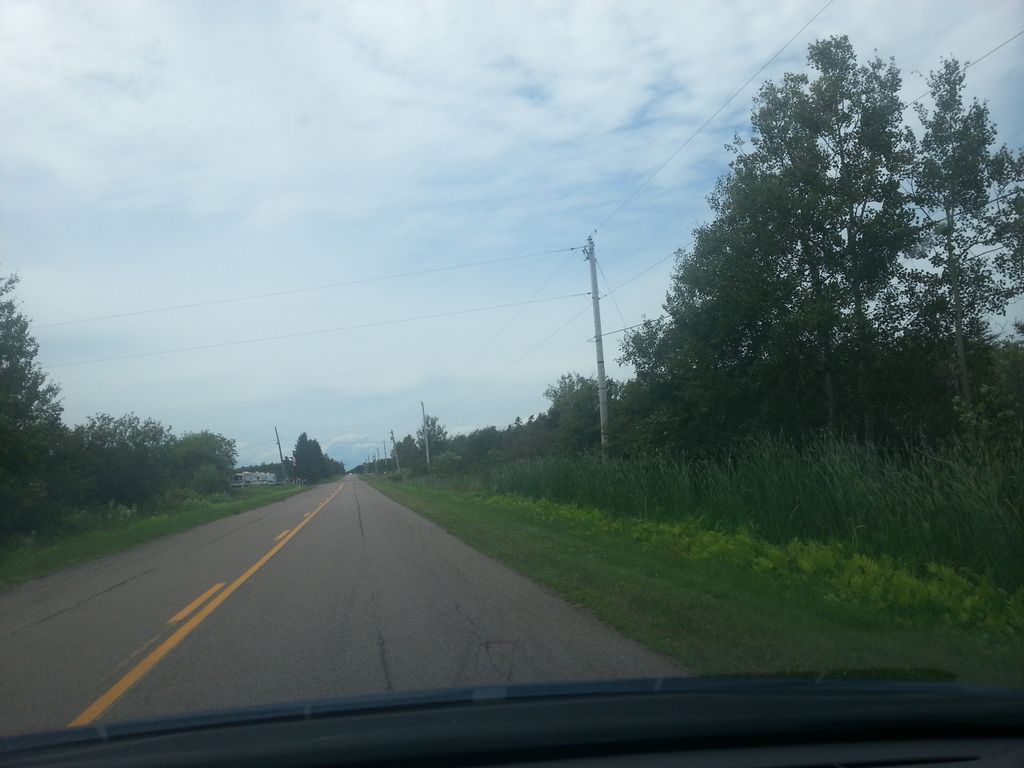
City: charlottetown